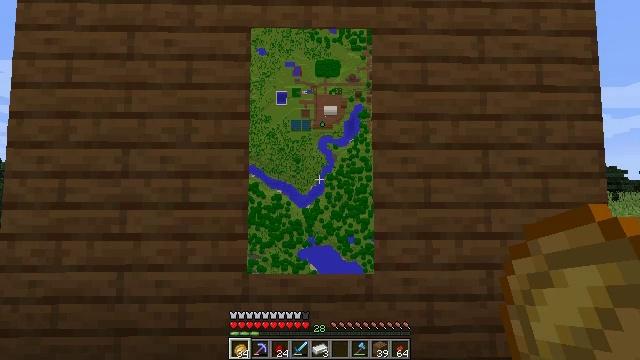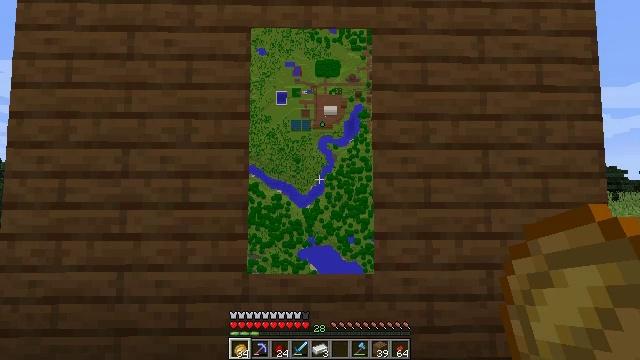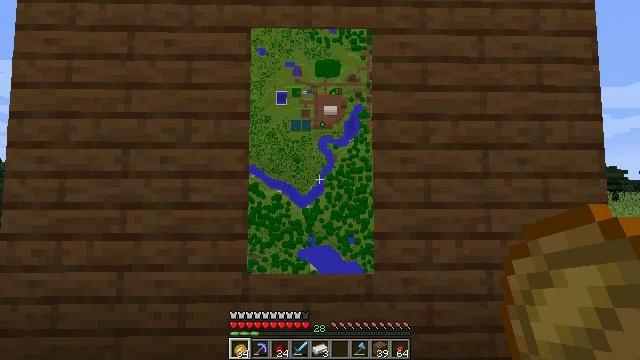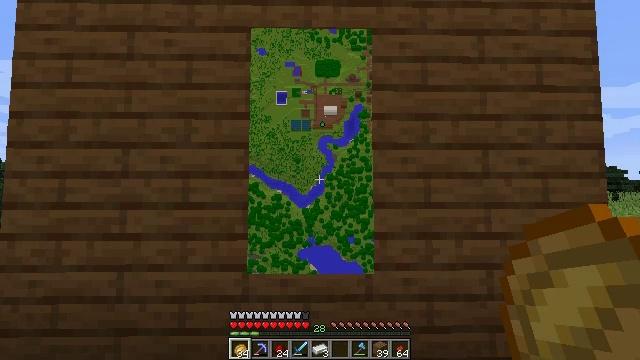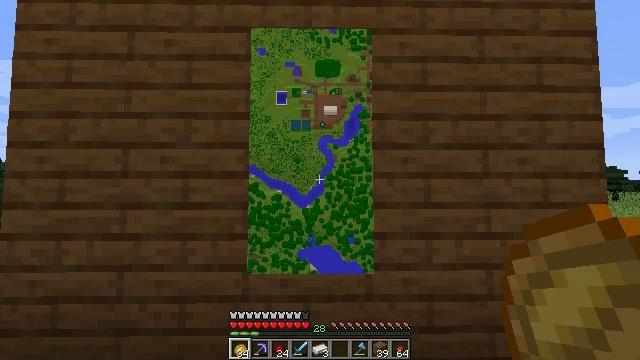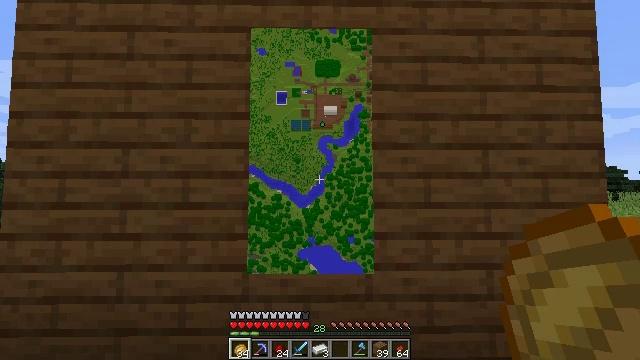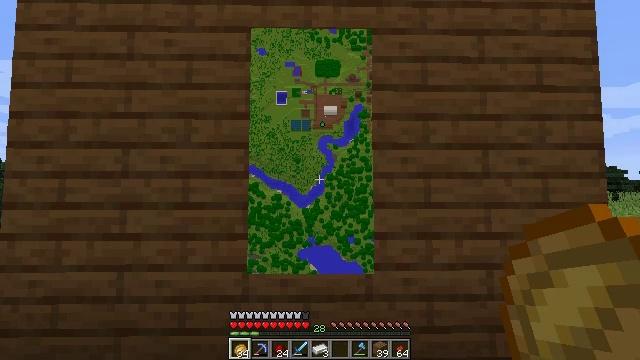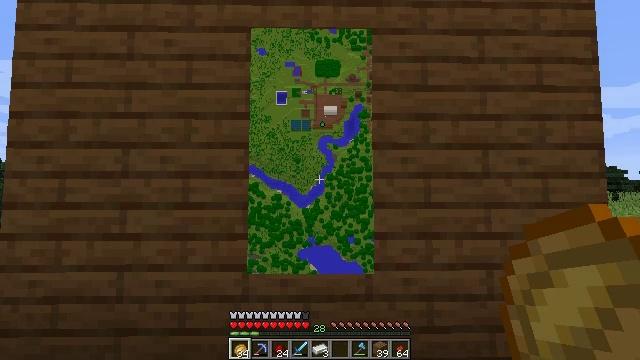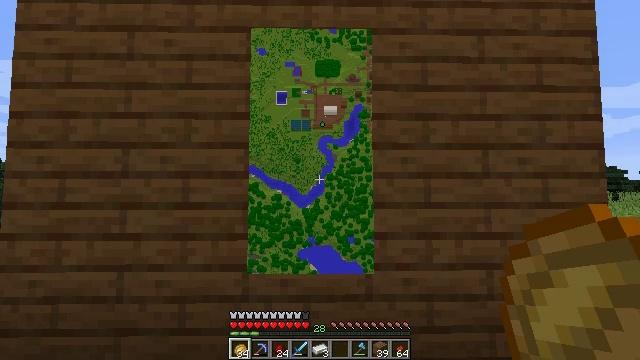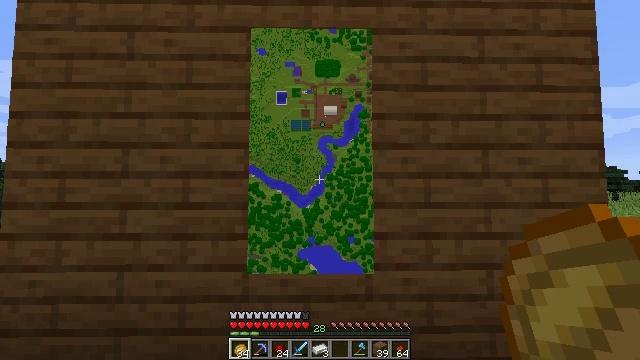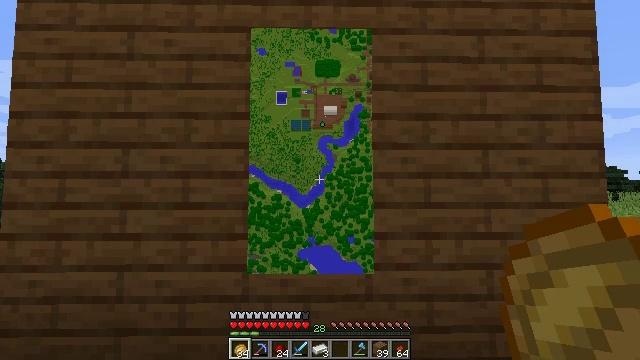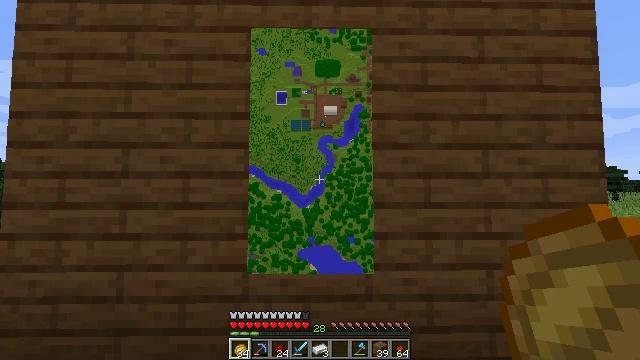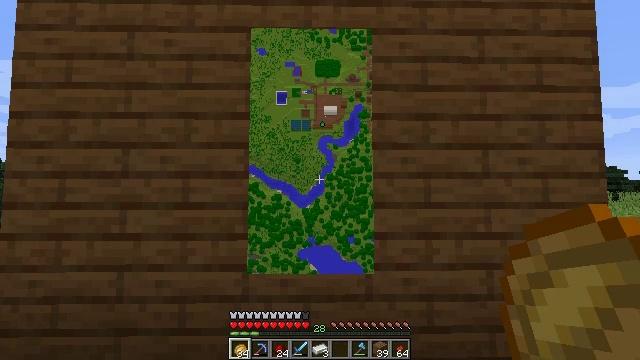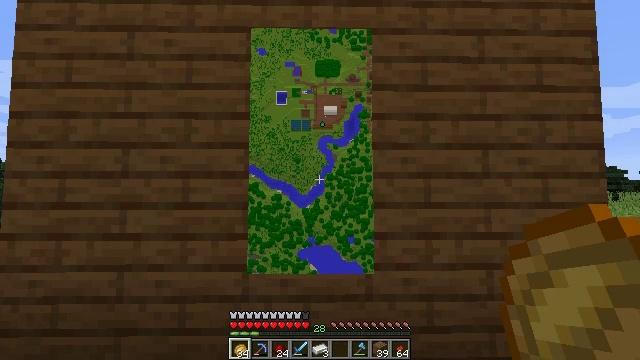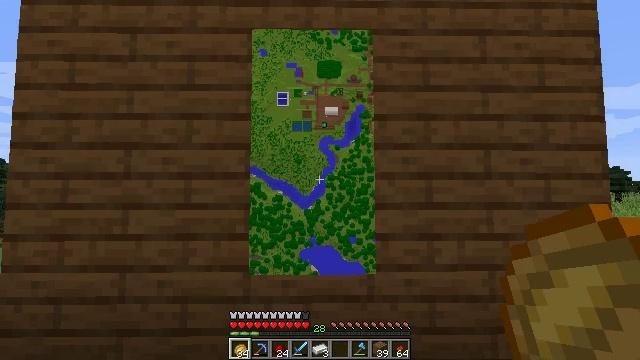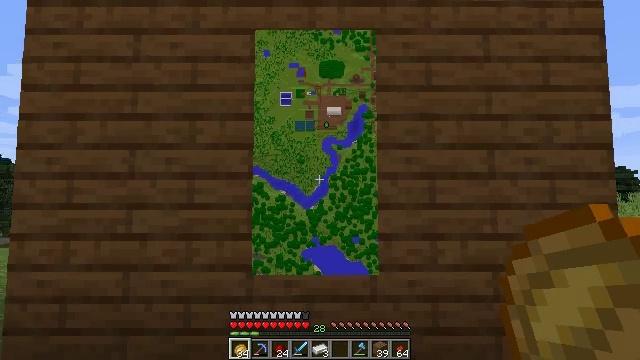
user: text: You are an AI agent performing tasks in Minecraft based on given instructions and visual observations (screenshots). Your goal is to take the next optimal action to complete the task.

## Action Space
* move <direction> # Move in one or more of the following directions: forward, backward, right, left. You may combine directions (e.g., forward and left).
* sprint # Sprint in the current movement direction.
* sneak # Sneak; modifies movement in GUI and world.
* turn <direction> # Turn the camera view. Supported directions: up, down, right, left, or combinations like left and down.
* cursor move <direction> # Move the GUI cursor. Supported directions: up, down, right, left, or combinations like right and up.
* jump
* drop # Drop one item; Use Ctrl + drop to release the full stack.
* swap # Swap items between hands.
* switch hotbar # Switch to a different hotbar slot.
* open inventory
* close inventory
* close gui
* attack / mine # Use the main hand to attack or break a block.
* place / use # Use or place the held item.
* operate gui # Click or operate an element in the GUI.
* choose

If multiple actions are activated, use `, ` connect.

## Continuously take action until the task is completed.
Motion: motion action
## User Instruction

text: Arrange sticks and leather to get an item frame.
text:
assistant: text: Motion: no_op
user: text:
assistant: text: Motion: no_op
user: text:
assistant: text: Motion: no_op
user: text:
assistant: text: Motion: no_op
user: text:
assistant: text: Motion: no_op
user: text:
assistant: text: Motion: no_op
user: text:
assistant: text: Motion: no_op
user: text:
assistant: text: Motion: no_op
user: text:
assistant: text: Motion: no_op
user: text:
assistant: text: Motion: no_op
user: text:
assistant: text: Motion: no_op
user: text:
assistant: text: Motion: no_op
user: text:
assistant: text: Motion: no_op
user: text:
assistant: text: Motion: no_op
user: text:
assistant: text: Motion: no_op
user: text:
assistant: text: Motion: turn right
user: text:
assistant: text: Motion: turn right and down
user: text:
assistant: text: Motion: turn right and down
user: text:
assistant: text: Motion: turn right and down
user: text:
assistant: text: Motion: turn right and up
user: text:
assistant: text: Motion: turn up
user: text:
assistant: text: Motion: no_op
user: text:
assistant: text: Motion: no_op
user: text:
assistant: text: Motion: no_op
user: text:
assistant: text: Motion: move forward
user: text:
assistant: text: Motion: move forward
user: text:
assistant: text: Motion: move forward, turn up
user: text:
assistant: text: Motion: move forward and move right, turn up
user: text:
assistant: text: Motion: move forward and move right, turn right and up
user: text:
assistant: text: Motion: move forward and move right, turn left and up